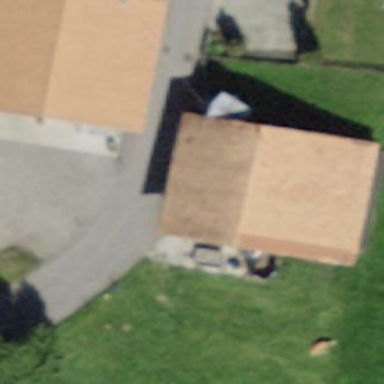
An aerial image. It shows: Rural barn.